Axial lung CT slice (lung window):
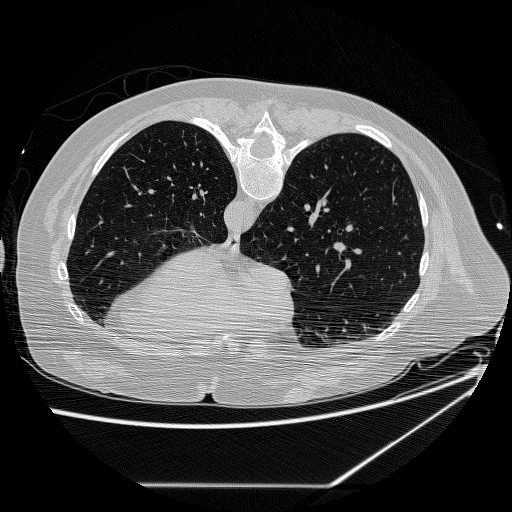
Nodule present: no